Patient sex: F
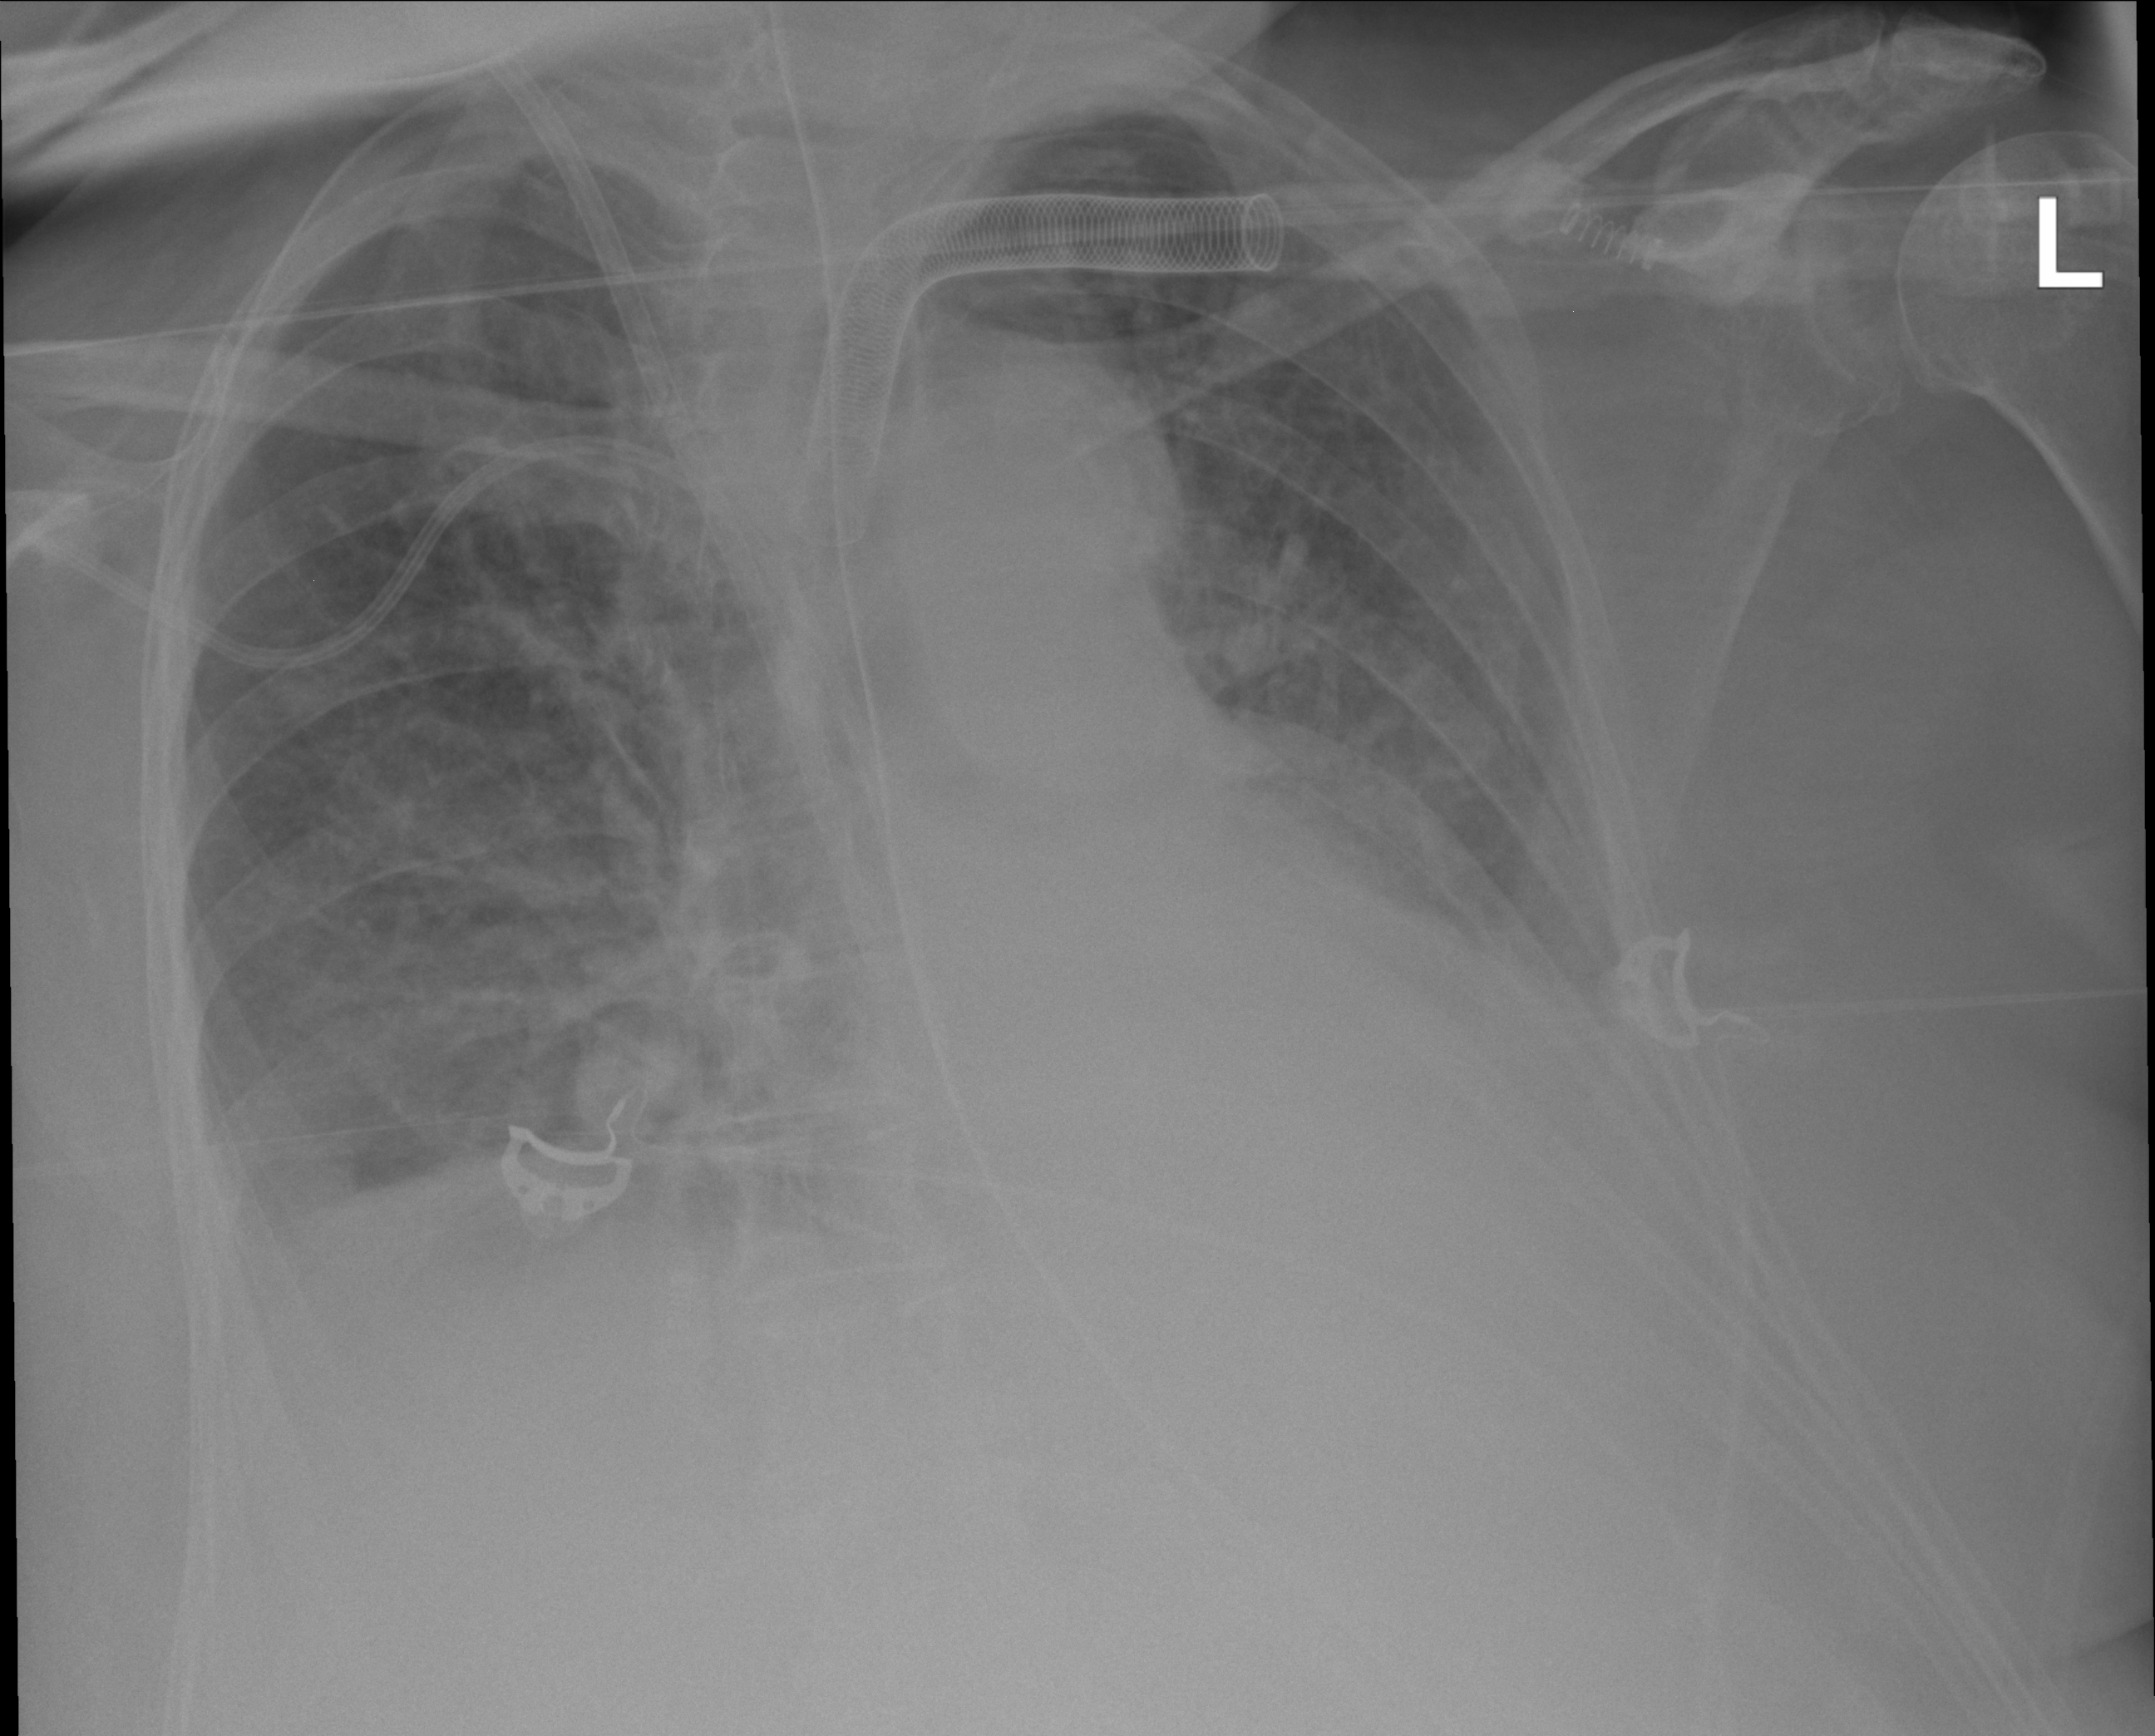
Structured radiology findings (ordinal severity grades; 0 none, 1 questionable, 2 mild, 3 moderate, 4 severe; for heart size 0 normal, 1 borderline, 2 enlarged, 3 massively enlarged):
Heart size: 1
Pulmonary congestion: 2
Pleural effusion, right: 0
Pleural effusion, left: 2
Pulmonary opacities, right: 2
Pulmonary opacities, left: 2
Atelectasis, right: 2
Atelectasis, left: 2